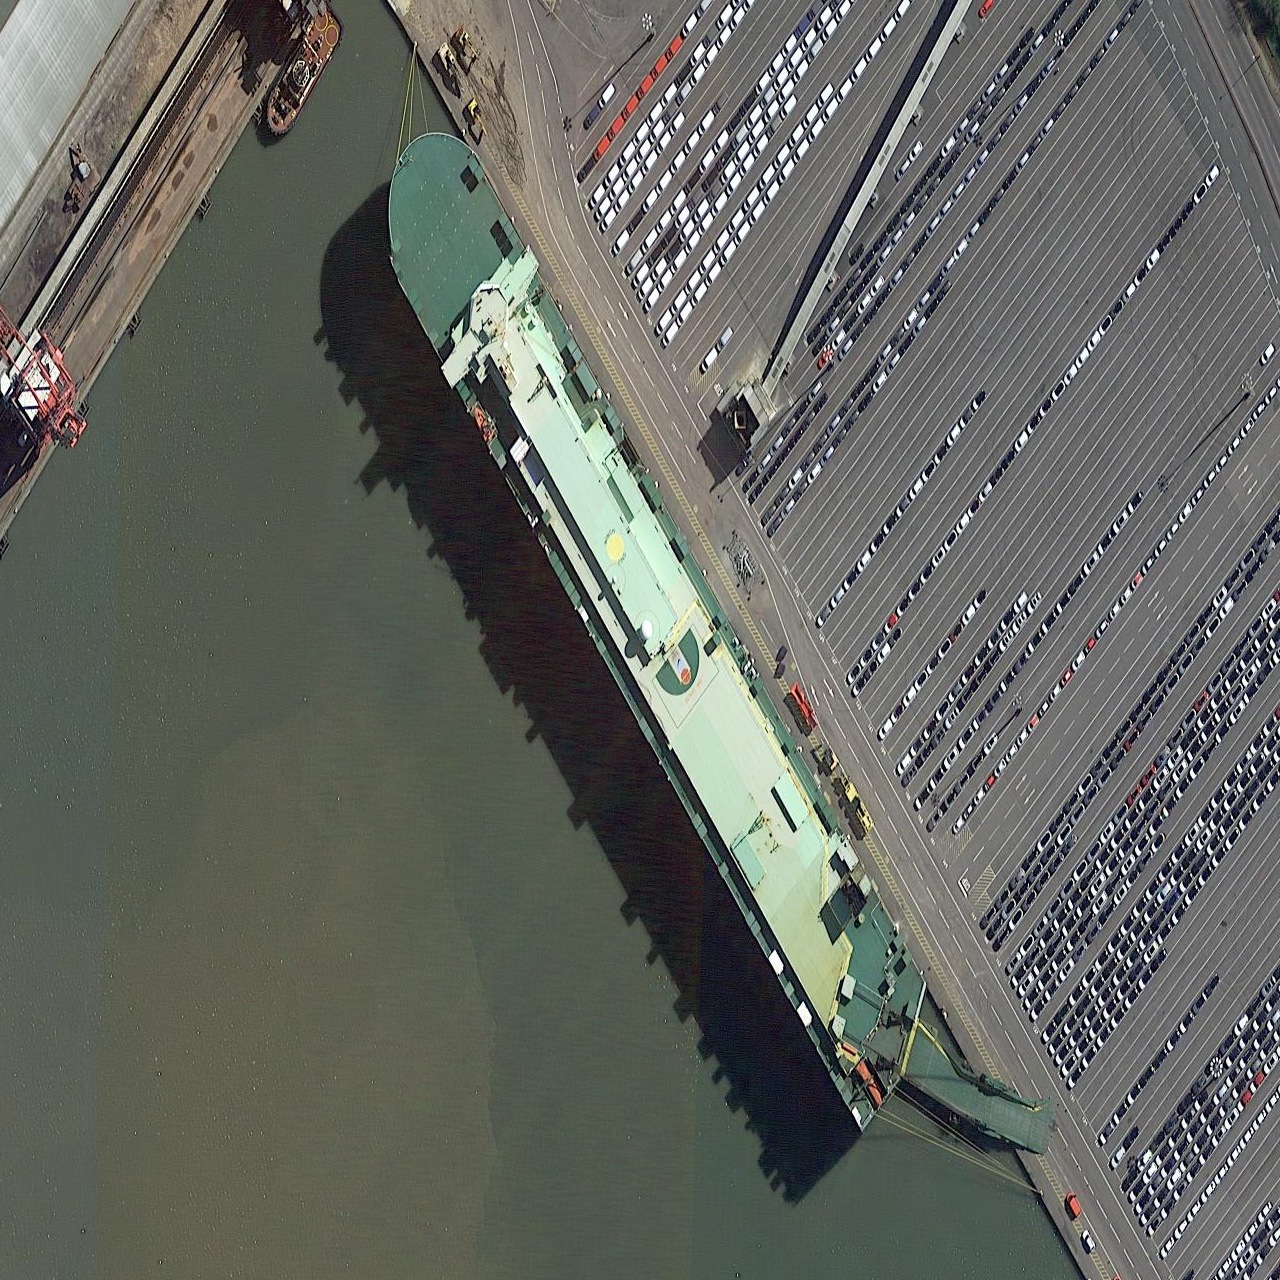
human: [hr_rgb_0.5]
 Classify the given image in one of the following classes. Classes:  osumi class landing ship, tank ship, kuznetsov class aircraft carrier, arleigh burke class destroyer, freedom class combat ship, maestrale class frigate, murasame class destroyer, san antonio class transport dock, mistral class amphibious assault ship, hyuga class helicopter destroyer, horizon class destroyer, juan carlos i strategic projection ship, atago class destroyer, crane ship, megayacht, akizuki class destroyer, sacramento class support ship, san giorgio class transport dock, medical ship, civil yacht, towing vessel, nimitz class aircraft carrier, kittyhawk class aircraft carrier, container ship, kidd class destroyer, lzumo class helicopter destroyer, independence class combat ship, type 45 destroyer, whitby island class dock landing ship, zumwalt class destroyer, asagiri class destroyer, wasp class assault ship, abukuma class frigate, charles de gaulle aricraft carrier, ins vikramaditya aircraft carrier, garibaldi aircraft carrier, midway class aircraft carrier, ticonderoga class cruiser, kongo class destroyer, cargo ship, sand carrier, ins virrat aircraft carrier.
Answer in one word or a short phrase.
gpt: Cargo ship